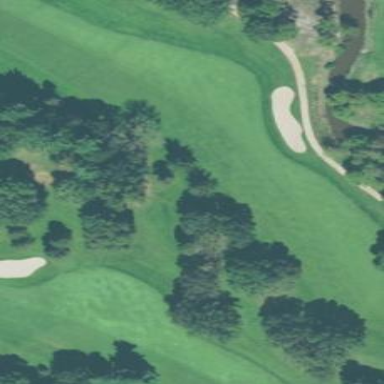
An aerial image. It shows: Grassy area designated as golf fairway.